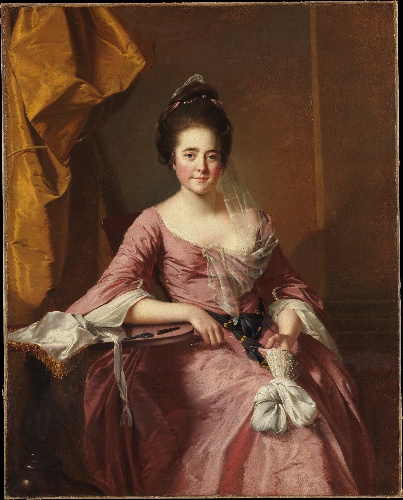
Title: Portrait of a Woman
Artist: Joseph Wright (Wright of Derby)
Artist bio: British, Derby 1734–1797 Derby
Date: ca. 1770
Object type: Painting
Classification: Paintings
Medium: Oil on canvas
Dimensions: 49 7/8 x 40 in. (126.7 x 101.6 cm)
Department: European Paintings
Credit line: Gift of Heathcote Art Foundation, 1986
Accession year: 1986
Repository: Metropolitan Museum of Art, New York, NY
Tags: Portraits|Women